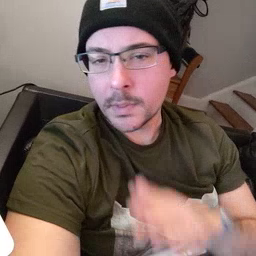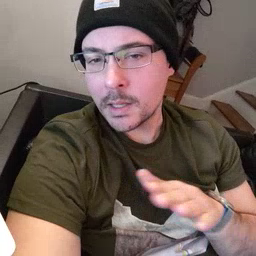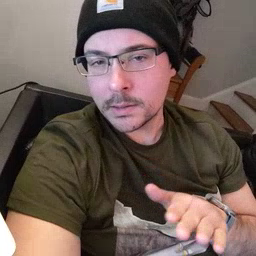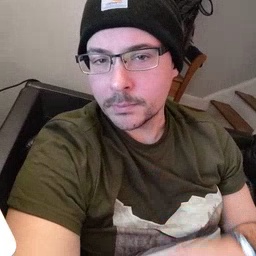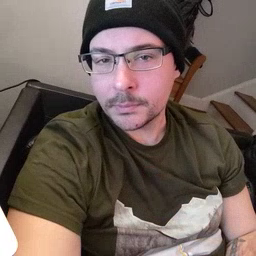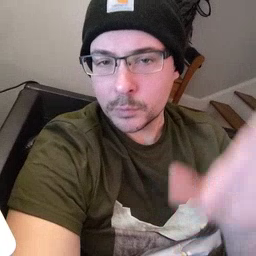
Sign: clean